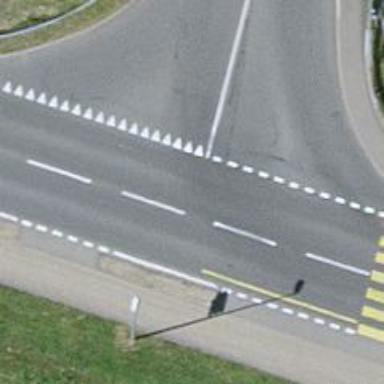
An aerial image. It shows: Road with "give way" sign.